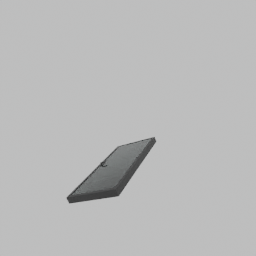
Label: architecture